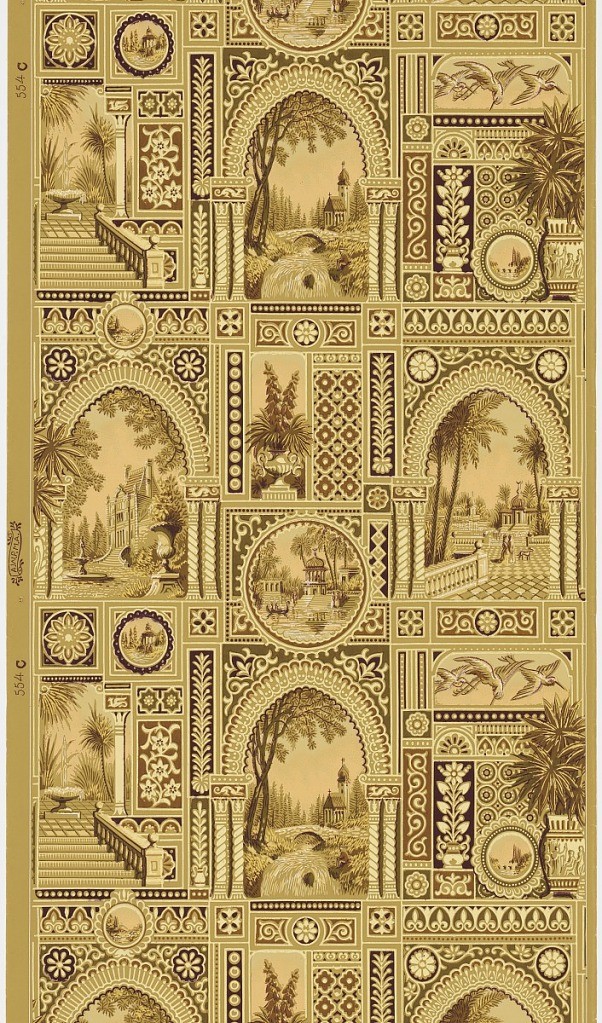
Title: Sidewall
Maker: American Wall Paper Manufacturers' Association, 1879–1887
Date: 1879–1887
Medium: Machine-printed paper
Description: Anglo-Japanesque design composed of fountain, lake, pond, and waterfall scenes and depicting various types of architecture, i.e. Russian church, French chateau, Indian gazebo, Turkish mosque. Landscapes with tropical vegetation set in various rectangles, circles, and arches. Each space delineated in geometric framework. Printed in maroon, peach, olive, yellow and brown on olive ground.